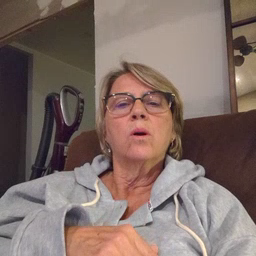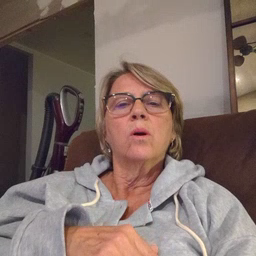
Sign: before